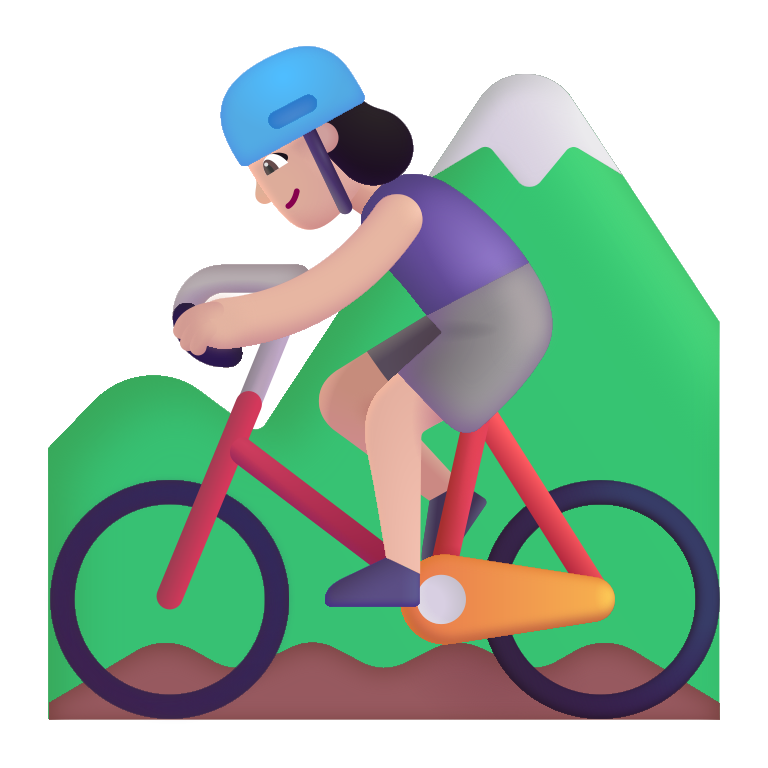
woman mountain biking color light